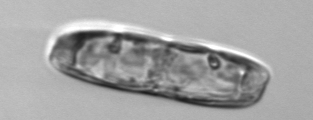
Label: pennate_morphotype1